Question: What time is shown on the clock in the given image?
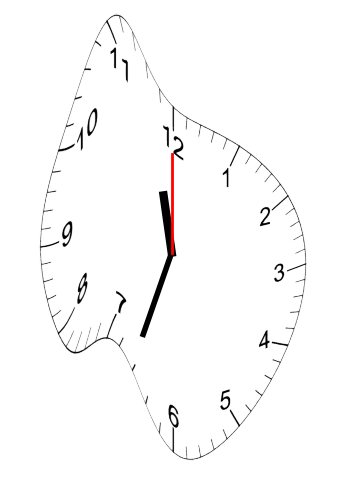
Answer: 11:33:00